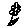
Label: flower